Question: As an example, here is a screenshot from jQuery1.8.

Why can I do something like this from the perspective of jQuery source code ?
Is 'addClass' jquery's method? But what i saw was from .
'''
$("xid").addClass("xxx");
'''
I am relatively new to JavaScript and wrote some pretty simple code like directly add a method in .
'''
<html>
<script>
function m() {
alert("simple");
}
</script>
</html>
'''
I couldn't understand the complex syntax particularly in the JavaScript Framework like ExtJs,jQuery, although I have searched a number of relative documents about this, but I still don't have a clear understanding. Maybe I need to spend time seriously reading a special JavaScript book, but this moment I want to know the answer.
Thanks.
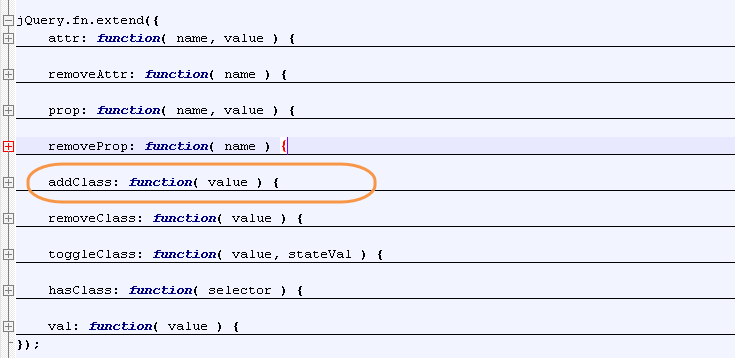
Answer: There are several layers to this question. The first is object literals. Javascript allows you to declare objects using object literal syntax (you may have heard of JSON which is just the syntax stored/transferred in a string). The syntax is as follows:
'''
var obj = { key1 : "value1", key2 : "value2" };
'''
A more structured/readable way to write this is:
'''
var obj = {
key1 : "value1",
key2 : "value2"
};
'''
The code above is exactly the same as doing:
'''
var obj = new Object();
obj.key1 = "value1";
obj.key2 = "value2";
'''
So what you're seeing in the line:
'''
addClass : function () {
'''
is merely a part of the object literal declaration. Essentially the code is doing this:
'''
var tmp = new Object();
// ...
tmp.addClass = function () { /* ... */ };
// ...
jQuery.fn.extend(tmp).
'''
Except that it declares the object literal directly in the call to 'extend()' so it is not necessary to use a temporary variable.
The second thing is functions in javascript are not special. What I mean is, functions are treated the same as everything else: strings, numbers, arrays & objects. In fact, in javascript, strings, numbers, arrays and functions are all objects. So you can assign a function to a variable:
'''
var n = function () {alert("Hello World");}
'''
So there is nothing magical happening at all. It's simply creating an anonymous object in object literal syntax that contains a collection of functions that is passed as an argument to the 'extend' method.
That is the explanation of the syntax. That is, what is happening in javascript per se.
We know that we're looking at jQuery code. So that gives us more clues as to what's happening. First thing first: 'jQuery.fn' is simply a pointer to 'jQuery.prototype'. And 'jQuery' itself is a constructor. In javascript constructors are regular functions that can be used to create objects. When you create an object with a constructor, that object inherits from the constructor's prototype.
And jQuery has modified its prototype and added an 'extend' method which allows you to add other methods and attributes to jQuery's prototype. Which is what it's doing. All the functions contained in the object literal mentioned earlier will be processed by the 'extend' method to be added to jQuery itself so that when you create new jQuery objects they'll inherit them.
---
Based on your comment it looks like there are lots of things about javascript you need to learn. May I suggest reading through the Rhino book: <URL>.
I'll try to answer the best I can here about your comment. To explain everything requires a whole book.
First, about the line:
'''
jQuery.extend = jQuery.fn.extend = function() {
'''
As mentioned before, 'jQuery.fn' is just a pointer to 'jQuery.prototype'. So what it's doing is basically this:
'''
jQuery.prototype.extend = function () { /* ... */ };
jQuery.extend = jQuery.prototype.extend;
'''
What's the difference between the two? The first thing you need to remember is that 'jQuery' is a constructor. An object that is created by a constructor inherits it's prototype (javascript don't have classes but switch the word "prototype" with "class" and you begin to get an understanding of how objects work). So, the first declaration of extend defines it as a method for all instances of 'jQuery' objects:
'''
// note: The following is not the recommended way to write jQuery code
// but it does illustrate the point about inheritance:
var foo = new jQuery();
foo.extend(); // this works because foo inherits jQuery's extend method
'''
Now, remember I said that in javascript functions are also objects? The second declaration treats the 'jQuery' function as an object and adds a function directly to it. This is mostly syntax sugar. It's so that you can write:
'''
jQuery.extend();
'''
instead of the longer:
'''
jQuery.prototype.extend();
'''
or something convoluted like:
'''
new jQuery().extend.call(jQuery);
'''
depending on how extend was written.
So, 'jQuery.extend()' is simply a method of the jQuery constructor itself. It is not inherited by objects created by the jQuery constructor. Think of it as a class method.